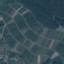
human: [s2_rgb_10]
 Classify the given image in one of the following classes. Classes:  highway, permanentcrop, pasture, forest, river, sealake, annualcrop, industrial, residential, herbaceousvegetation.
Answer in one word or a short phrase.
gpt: PermanentCrop